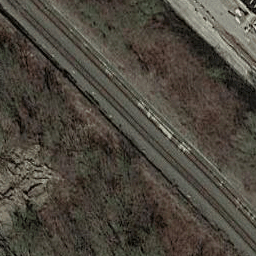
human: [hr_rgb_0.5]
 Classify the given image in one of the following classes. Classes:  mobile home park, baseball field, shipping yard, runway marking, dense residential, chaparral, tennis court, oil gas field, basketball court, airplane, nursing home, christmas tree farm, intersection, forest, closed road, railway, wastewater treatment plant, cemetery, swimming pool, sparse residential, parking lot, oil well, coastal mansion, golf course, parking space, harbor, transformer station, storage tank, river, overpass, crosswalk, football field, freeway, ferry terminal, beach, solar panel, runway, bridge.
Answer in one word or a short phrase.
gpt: railway